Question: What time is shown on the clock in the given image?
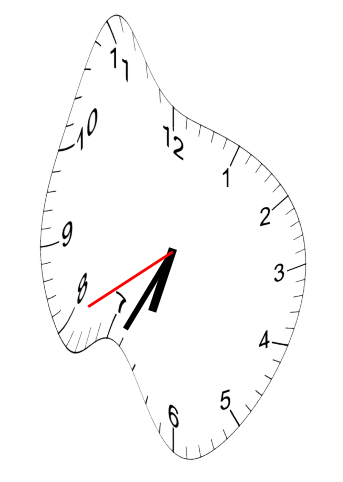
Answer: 06:34:40